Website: ulta-beauty
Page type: billing-address
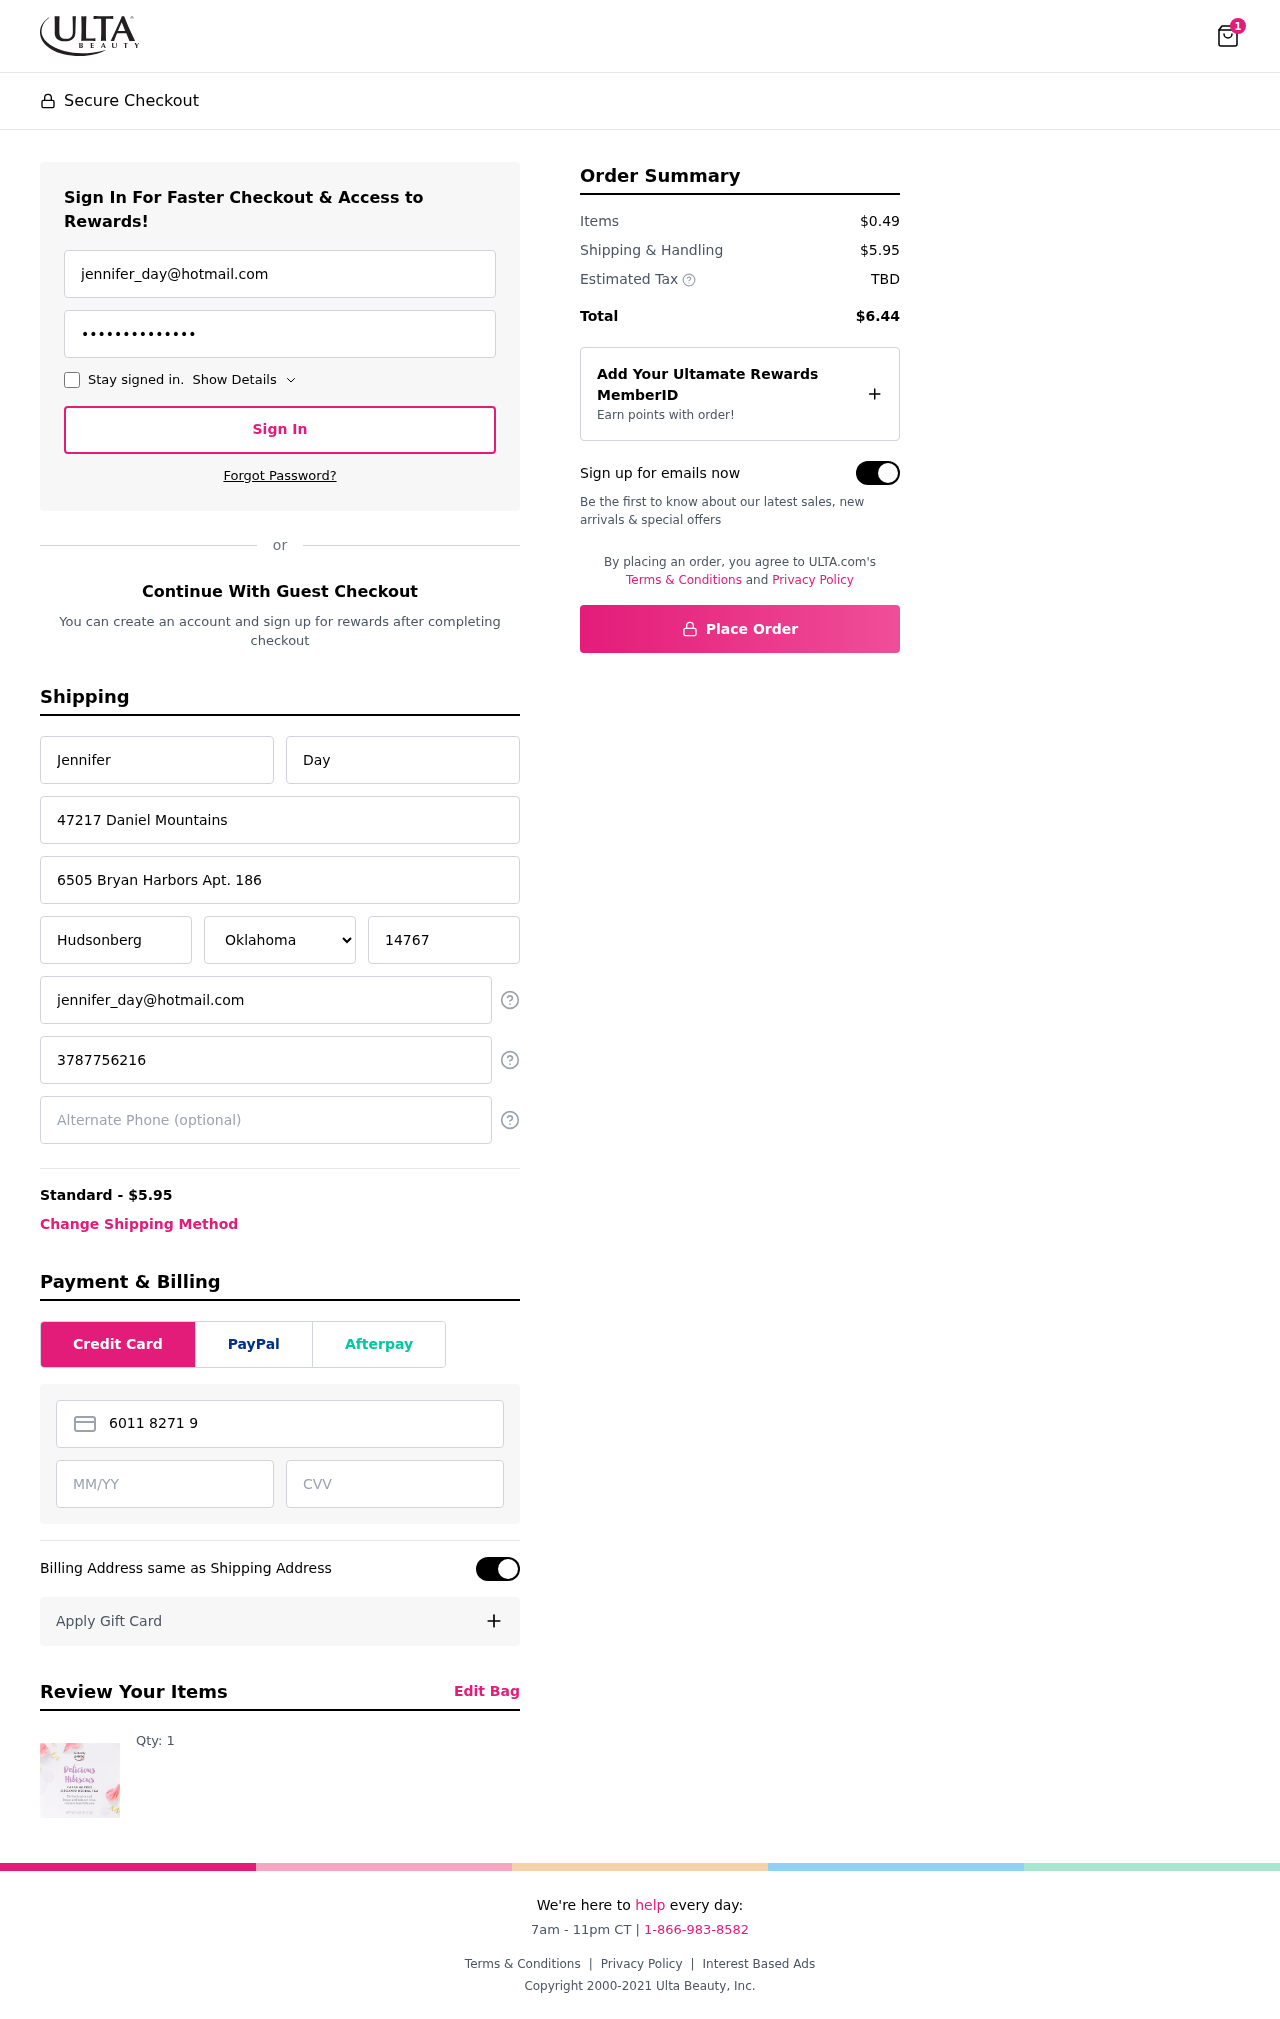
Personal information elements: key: PII_STATE
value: Oklahoma
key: PII_EMAIL
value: jennifer_day@hotmail.com
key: PII_FIRSTNAME
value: Jennifer
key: PII_LASTNAME
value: Day
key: PII_STREET
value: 47217 Daniel Mountains
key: PII_STREET2
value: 6505 Bryan Harbors Apt. 186
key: PII_CITY
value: Hudsonberg
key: PII_POSTCODE
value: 14767
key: PII_PHONE
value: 3787756216
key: PII_CARD_NUMBER
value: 6011 8271 9181 6271
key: PII_CARD_EXPIRY
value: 08/27
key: PII_CARD_CVV
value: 417
Product elements: key: PRODUCT1_QUANTITY
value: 1
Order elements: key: ORDER_NUM_ITEMS
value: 1
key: ORDER_SHIPPING_COST
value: $5.95
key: ORDER_SUBTOTAL
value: $0.49
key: ORDER_TOTAL
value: $6.44